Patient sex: F
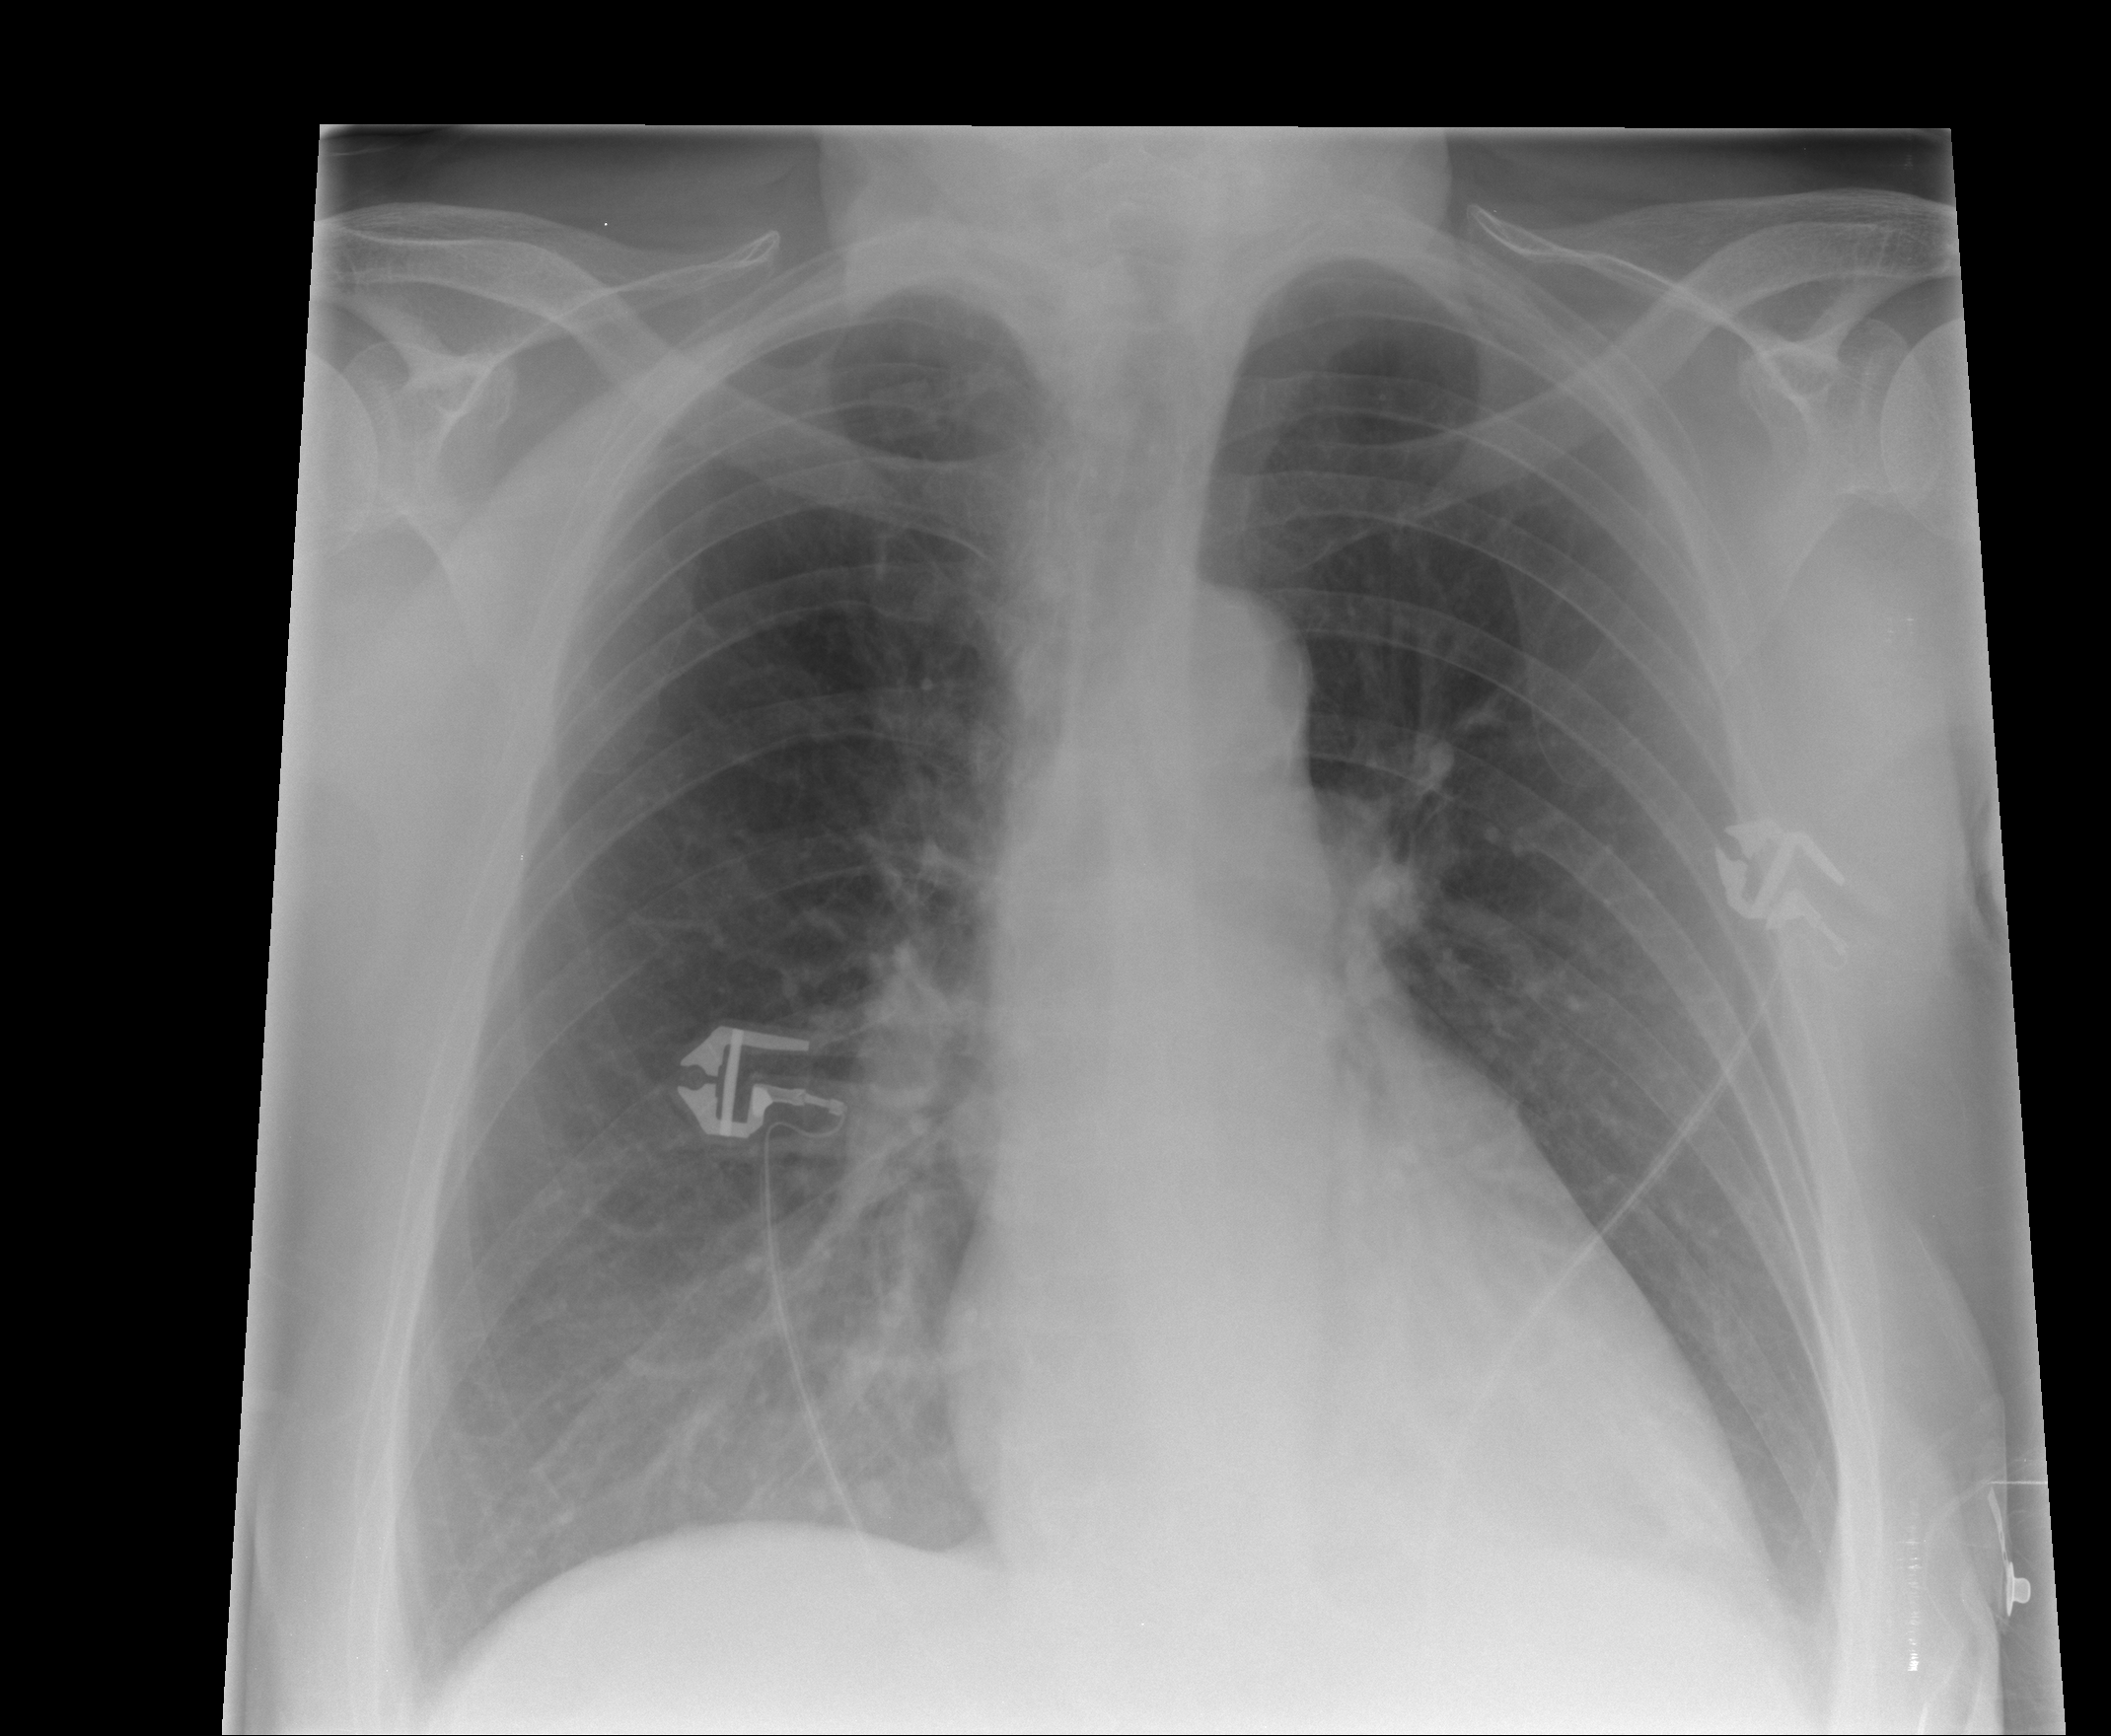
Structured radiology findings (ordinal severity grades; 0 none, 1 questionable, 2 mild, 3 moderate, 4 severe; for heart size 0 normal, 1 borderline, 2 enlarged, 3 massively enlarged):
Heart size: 0
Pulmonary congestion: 0
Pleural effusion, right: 0
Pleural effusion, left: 1
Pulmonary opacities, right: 0
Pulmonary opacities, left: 0
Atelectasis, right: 0
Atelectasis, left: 0